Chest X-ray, PA view. Patient: 41 years old, sex F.
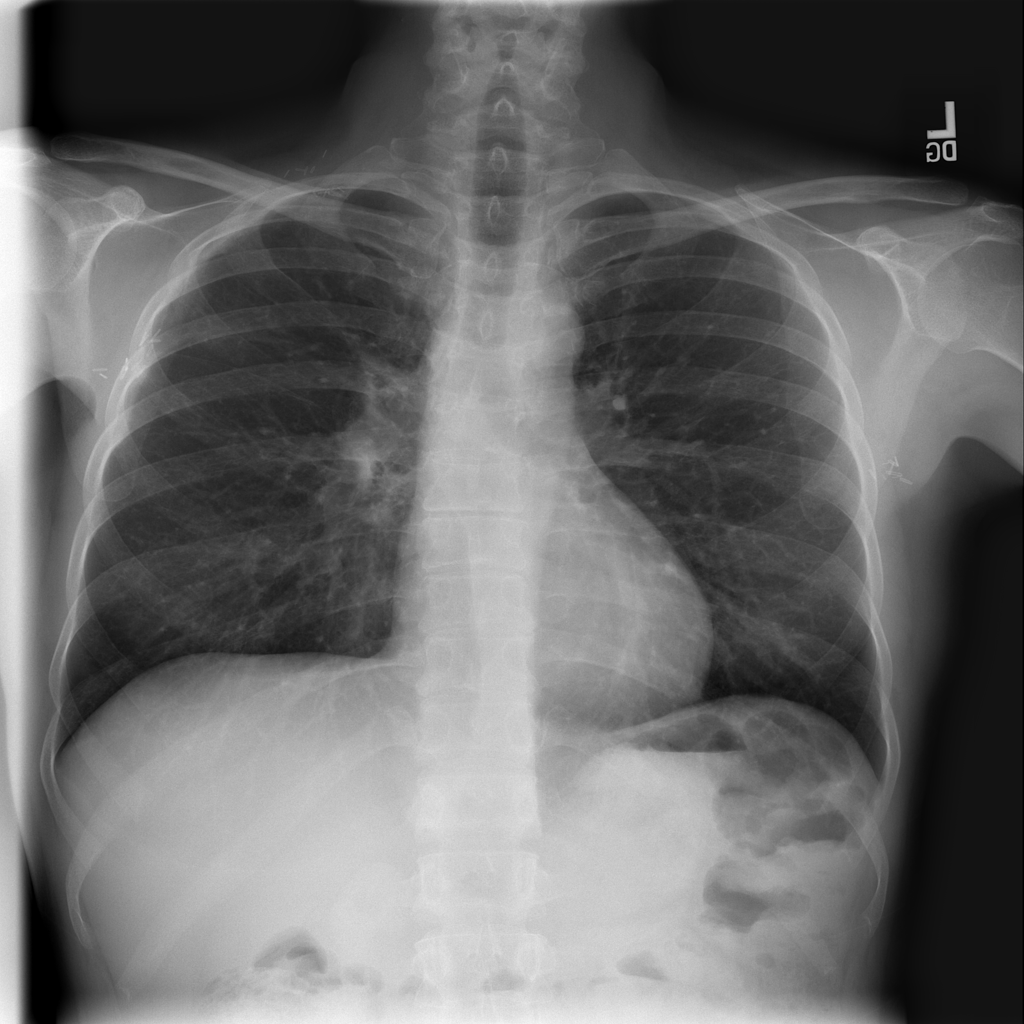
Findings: No Finding